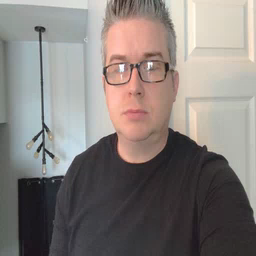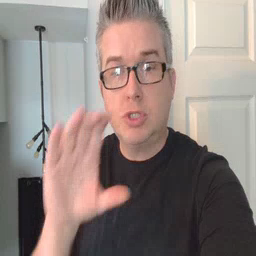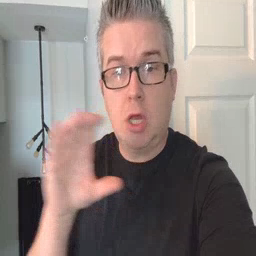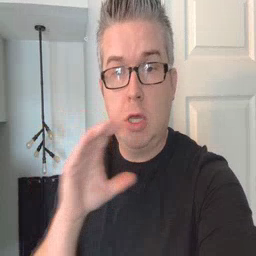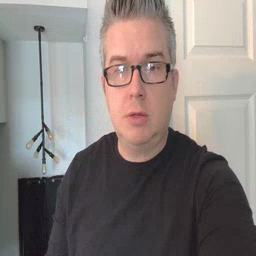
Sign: chocolate